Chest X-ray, PA view. Patient: 76 years old, sex M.
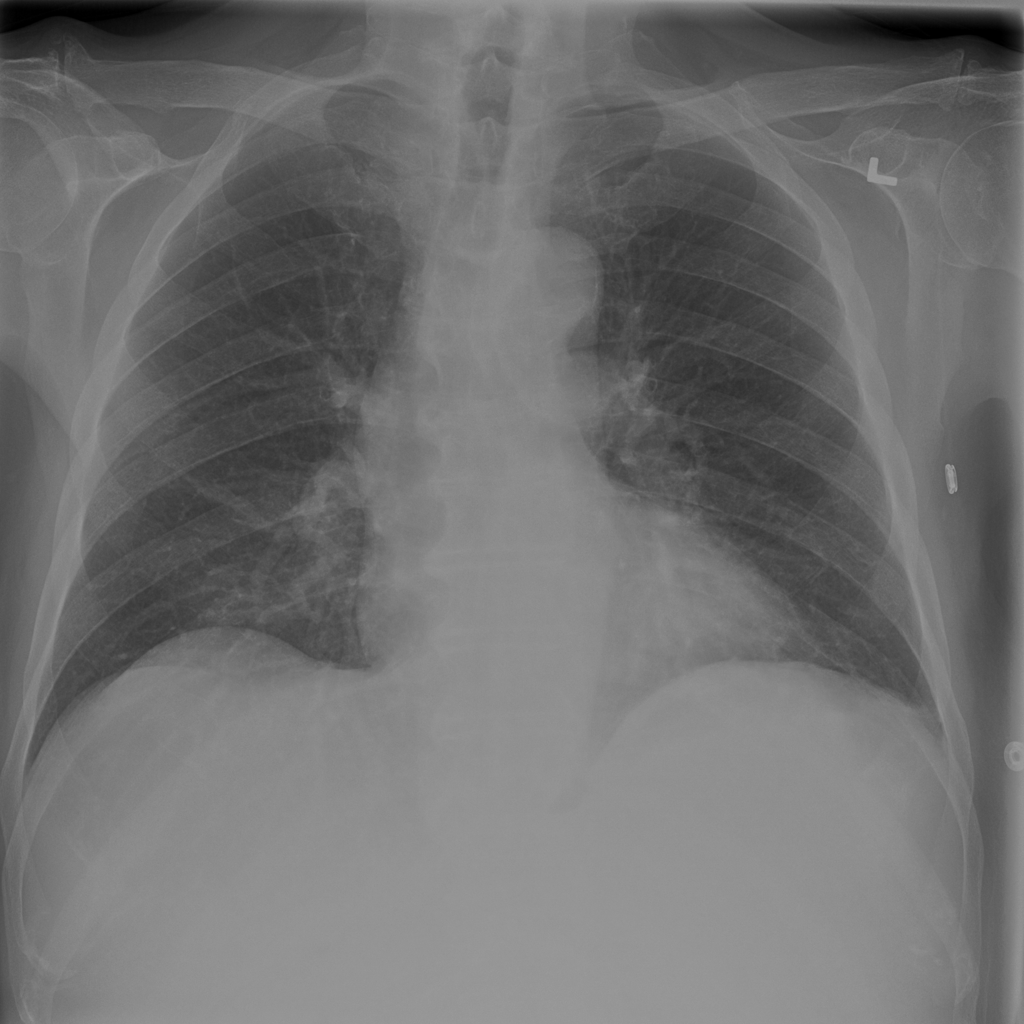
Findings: Atelectasis